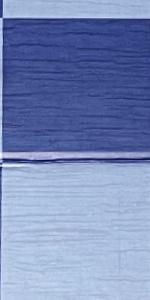
Label: Empty